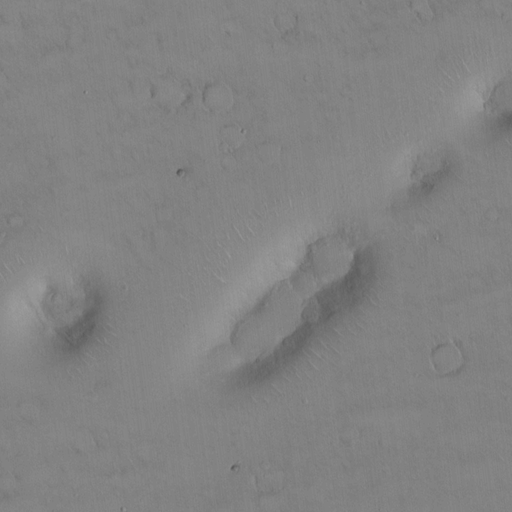
Objects detected: cone, cone, cone, cone